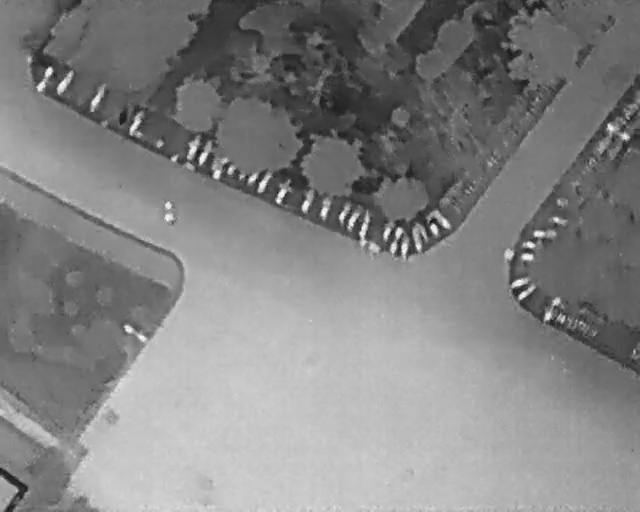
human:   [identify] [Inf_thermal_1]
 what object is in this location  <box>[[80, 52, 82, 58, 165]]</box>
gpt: <ref>1 medium bicycle at the right</ref>